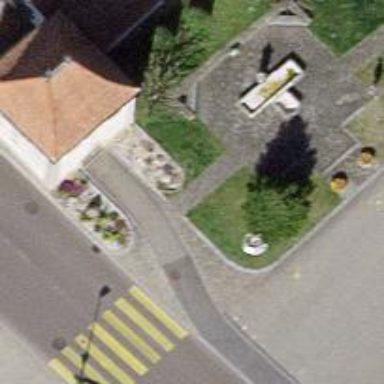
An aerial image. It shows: Bus stop with shelter. It is platform for public transport.